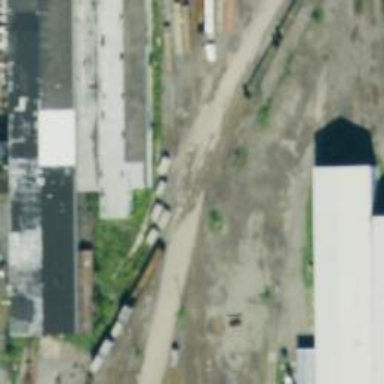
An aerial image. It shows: Disused railway spur service.